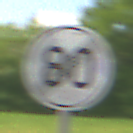
Verkehrszeichen: EndeGeschwindigkeit80
Umgebung: Outdoor, RoadRail
Tageszeit: Midday
Wetter: PartlyCloudy
Licht: Natural
Jahreszeit: NotSpecified
Kontrast: HighContrast